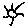
Label: sun